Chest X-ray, PA view. Patient: 65 years old, sex F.
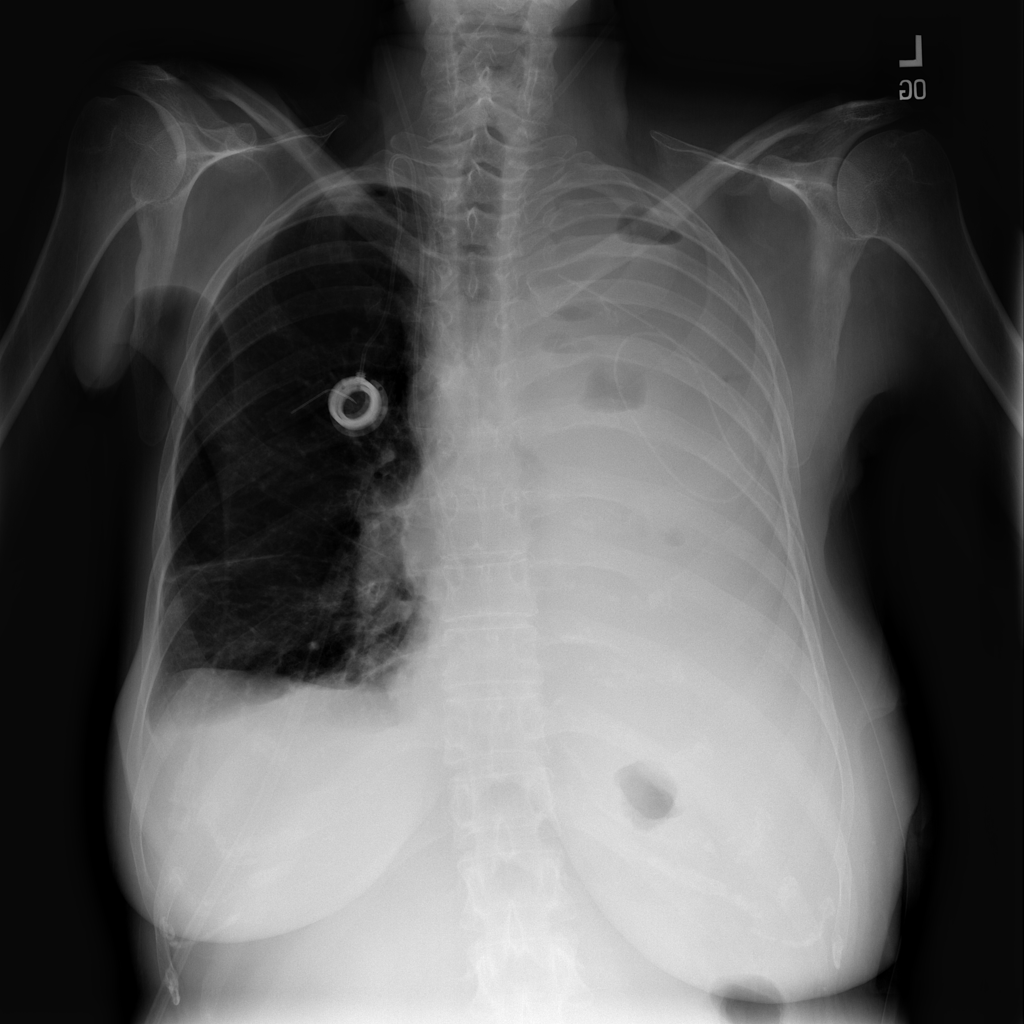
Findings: Atelectasis, Consolidation